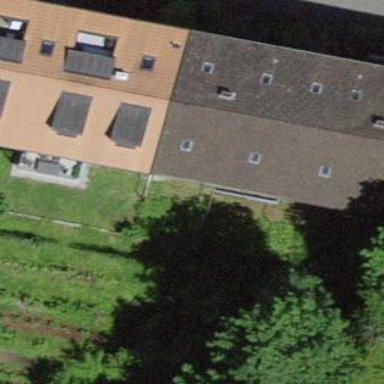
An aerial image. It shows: Gabled-roof building with apartments. The roof is covered with roof tiles.